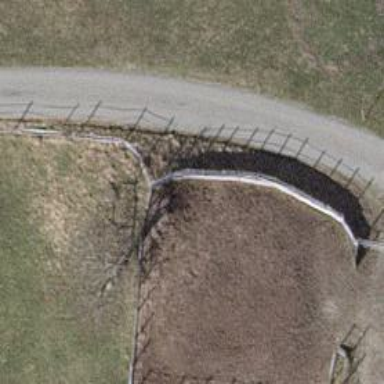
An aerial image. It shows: Fenced equestrian pitch for leisure land.